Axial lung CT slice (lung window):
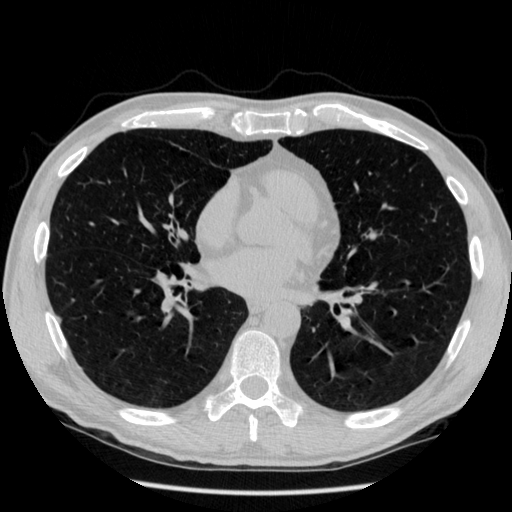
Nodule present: no